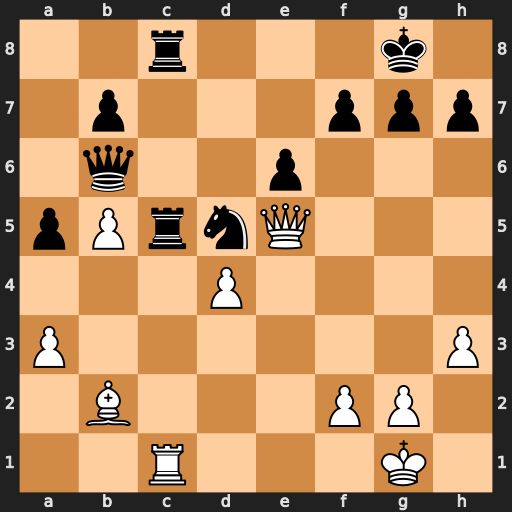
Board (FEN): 2r3k1/1p3ppp/1q2p3/pPrnQ3/3P4/P6P/1B3PP1/2R3K1
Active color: w
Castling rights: -
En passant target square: -
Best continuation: dxc5 f6 Qxd5 exd5 cxb6 Rxc1+ Bxc1